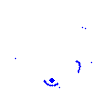
Particle: pion